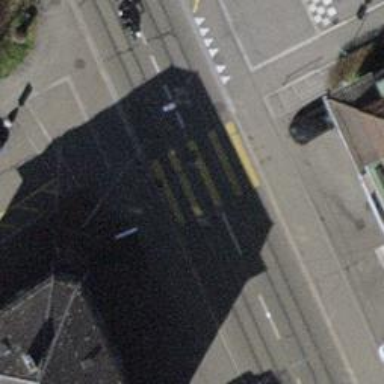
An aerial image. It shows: Uncontrolled zebra crossing with notable zebra markings.